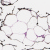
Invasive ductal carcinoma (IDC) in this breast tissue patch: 0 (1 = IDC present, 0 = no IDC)